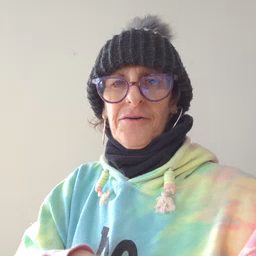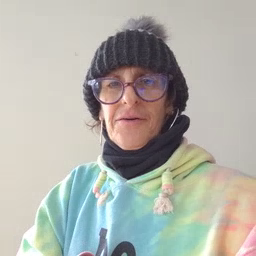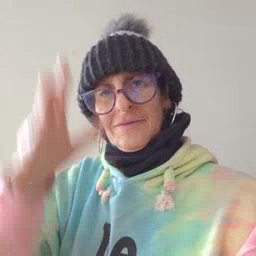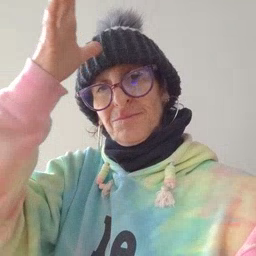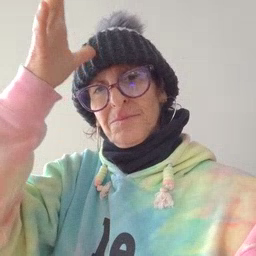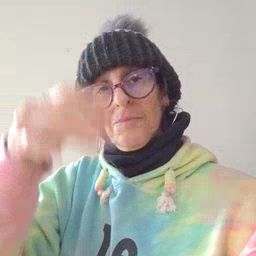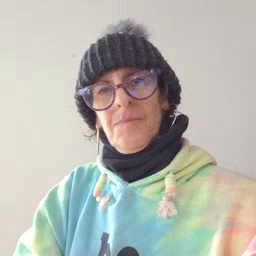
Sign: dad